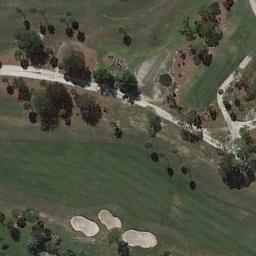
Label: golf_course